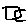
Label: square